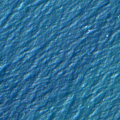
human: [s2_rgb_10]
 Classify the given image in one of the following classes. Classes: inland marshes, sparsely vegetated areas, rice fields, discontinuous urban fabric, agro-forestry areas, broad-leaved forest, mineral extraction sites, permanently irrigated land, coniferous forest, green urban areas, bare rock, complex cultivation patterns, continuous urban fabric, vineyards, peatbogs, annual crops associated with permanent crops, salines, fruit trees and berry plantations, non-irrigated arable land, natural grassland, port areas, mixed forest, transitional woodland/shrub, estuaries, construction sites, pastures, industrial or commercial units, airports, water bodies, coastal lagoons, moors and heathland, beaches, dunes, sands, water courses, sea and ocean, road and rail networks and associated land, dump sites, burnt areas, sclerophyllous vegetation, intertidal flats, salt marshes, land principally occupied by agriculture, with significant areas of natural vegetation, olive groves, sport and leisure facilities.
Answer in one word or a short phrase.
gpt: sea and ocean